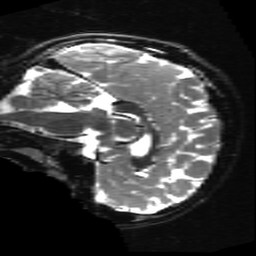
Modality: T2w
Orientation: sagittal
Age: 11
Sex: male
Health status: ill
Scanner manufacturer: ge
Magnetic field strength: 3 T
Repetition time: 7.5 s
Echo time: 0.1007 s